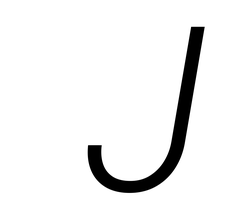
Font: Roboto-Italic_Light_Italic